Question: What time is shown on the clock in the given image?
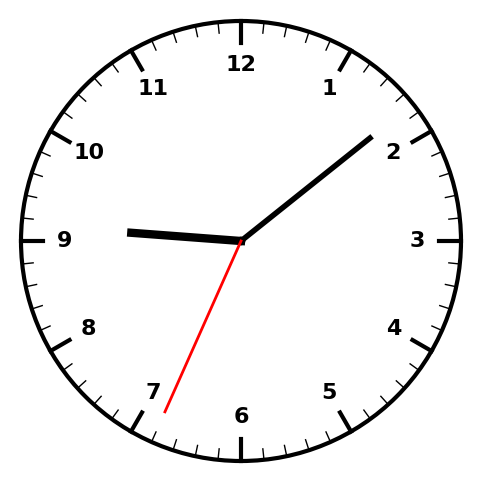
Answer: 09:08:34